Field crop: maize
Growth stage: 2
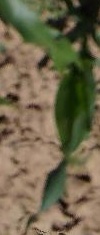
Species: maize